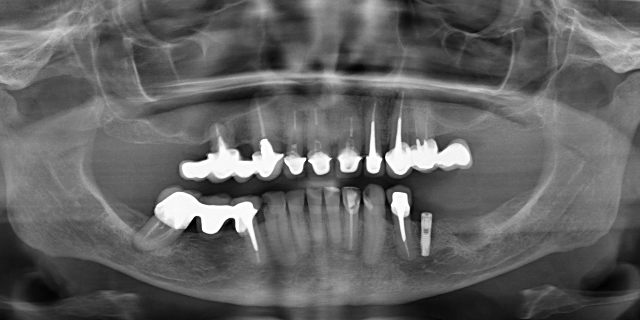
adult